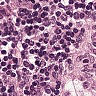
Metastatic tissue present: no